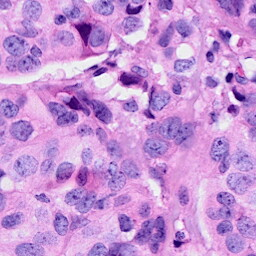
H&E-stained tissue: Breast